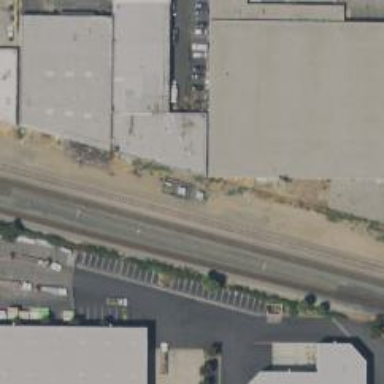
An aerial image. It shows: Railroad crossover.